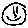
Label: smiley face